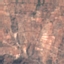
Land use / land cover: PermanentCrop